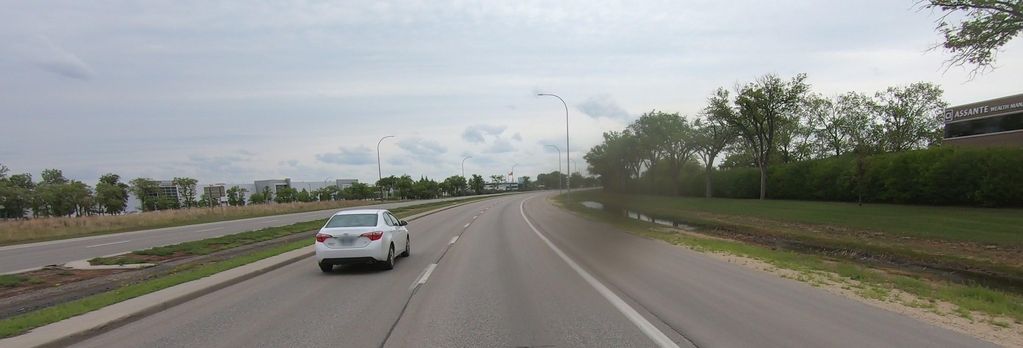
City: winnipeg